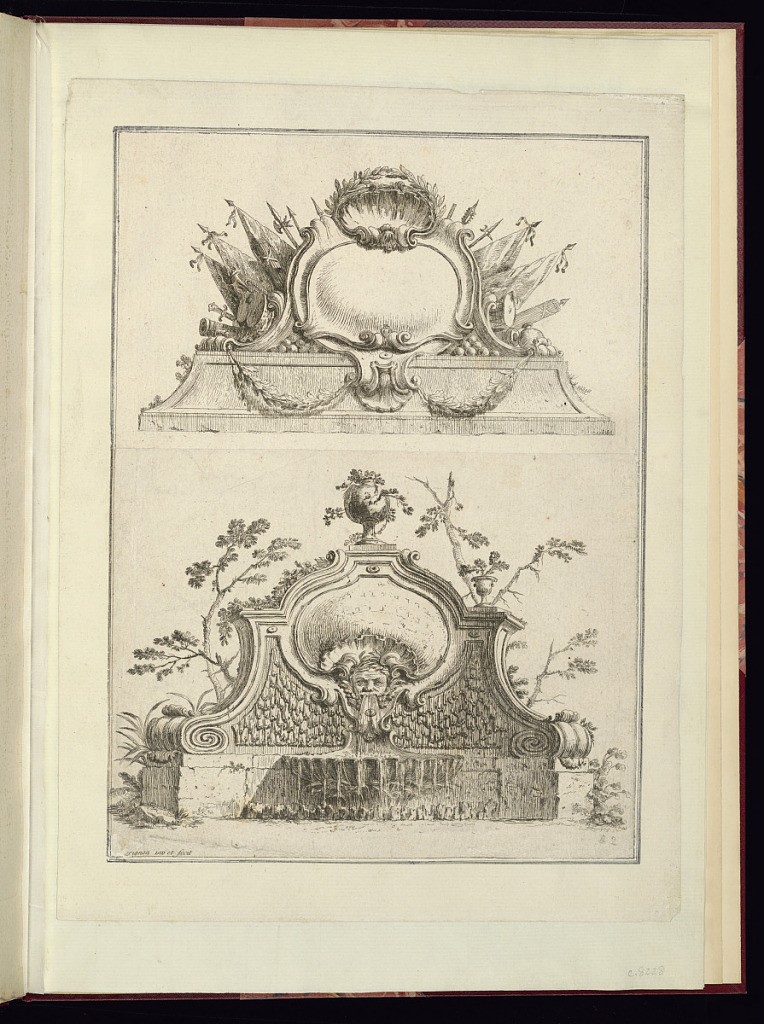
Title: Cartouche Designs
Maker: Alexis-Nicolas Pérignon, French, 1726 – 1782
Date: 1759
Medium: Etching on laid paper
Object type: Print
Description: Two designs for rococo cartouches. The upper design is of a cartouche set onto a plinth surrounded by spears, flags, drums, canons, canon balls, swords, trumpets, and arrows. The cartouche features c-scrolls and shell motifs, topped with a crown of laurel leaves. The plinth features a festoon of leaves. The lower design is a fountain with a central cartouche featuring a shell and mask, from where the water pours out into a basin in the shape of a shell. The wall of the fountain has a grotto-like effect with c-scroll and s-scroll motifs, topped with a vase with sprigs of leaves, and a garland of flowers and leaves. In the background trees and branches. The plate is signed.